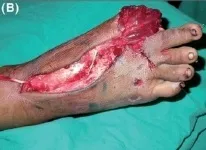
(B) Defect being covered with distally based EDB.
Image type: medical_photograph (other_medical_photograph)